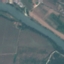
Land use / land cover: River